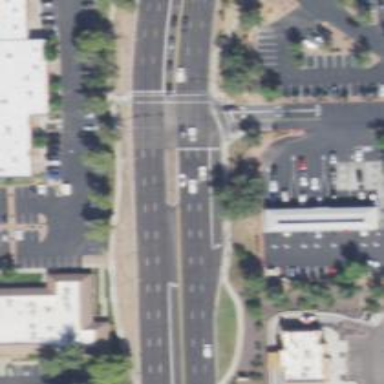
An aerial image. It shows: Solid stop line on the road marking.